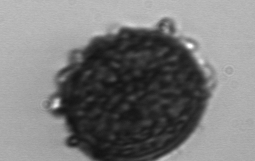
Label: Coscinodiscus